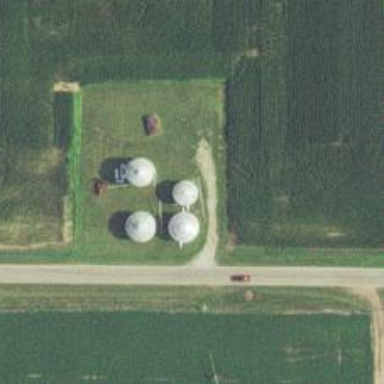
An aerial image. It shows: Silo.